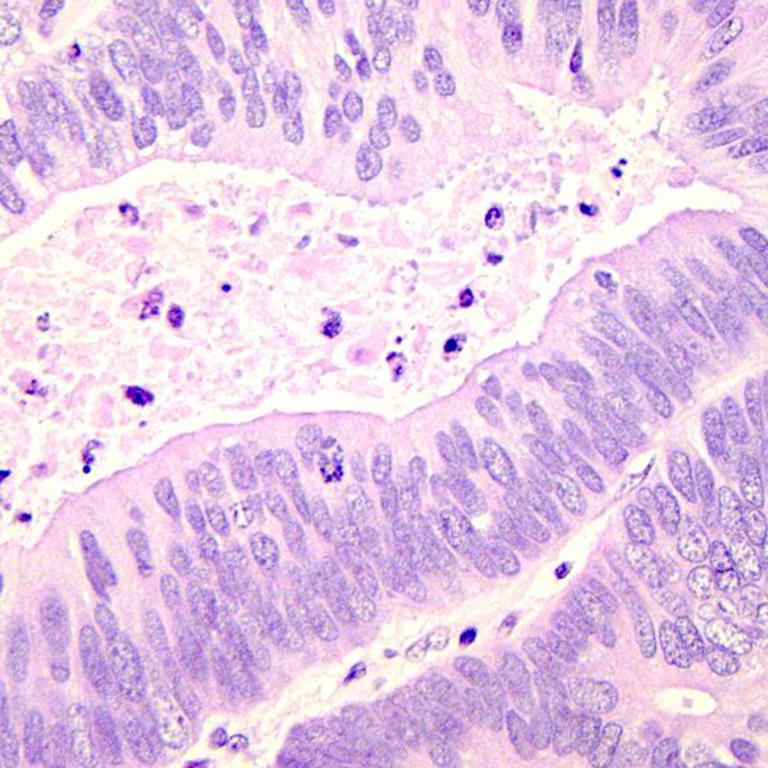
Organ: colon
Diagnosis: adenocarcinomas